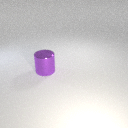
large purple metal cylinder